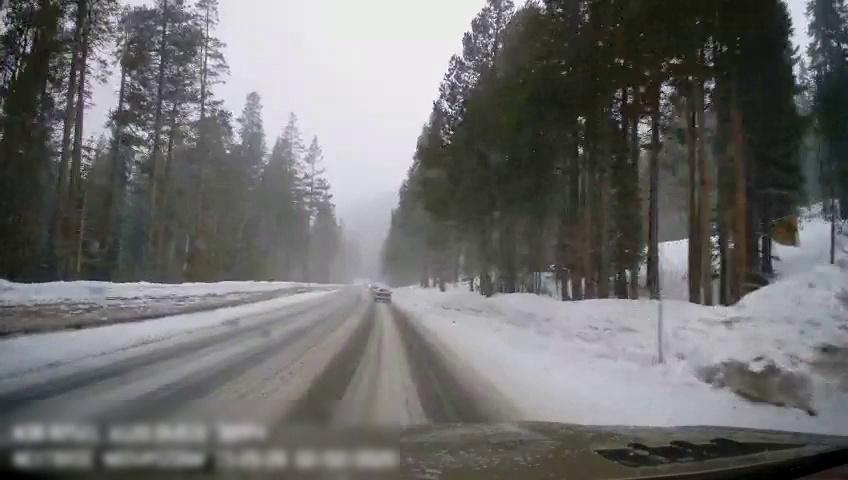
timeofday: Day
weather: Snowy
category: Drivable Space
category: Vehicles | SUV